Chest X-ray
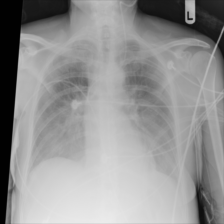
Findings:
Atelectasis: negative
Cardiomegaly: negative
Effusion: negative
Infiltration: positive
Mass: negative
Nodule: negative
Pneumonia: negative
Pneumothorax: negative
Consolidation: negative
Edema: negative
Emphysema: negative
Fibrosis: negative
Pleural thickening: negative
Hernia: negative